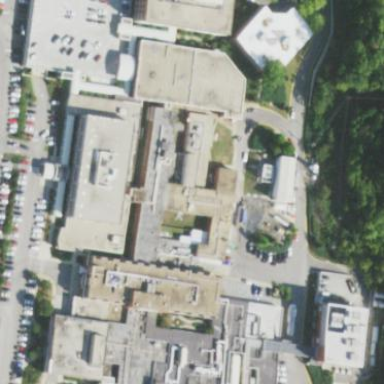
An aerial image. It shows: Hospital building.